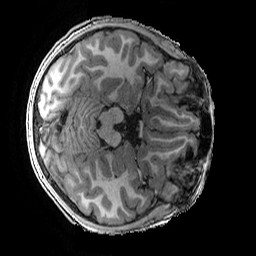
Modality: T1w
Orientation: axial
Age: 11
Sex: male
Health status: ill
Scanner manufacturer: ge
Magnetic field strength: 3 T
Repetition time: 0.007664 s
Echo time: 0.00342 s